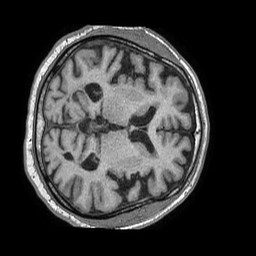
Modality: T1w
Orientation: axial
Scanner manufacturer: philips
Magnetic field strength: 1.5 T
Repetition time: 0.007707 s
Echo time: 0.003513 s